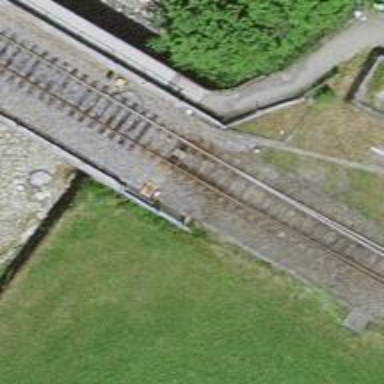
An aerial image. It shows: Single-track railway bridge with contact lines for electrification.